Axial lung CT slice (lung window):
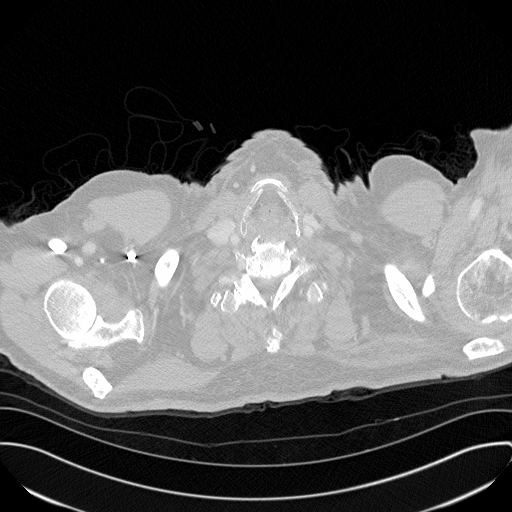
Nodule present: no